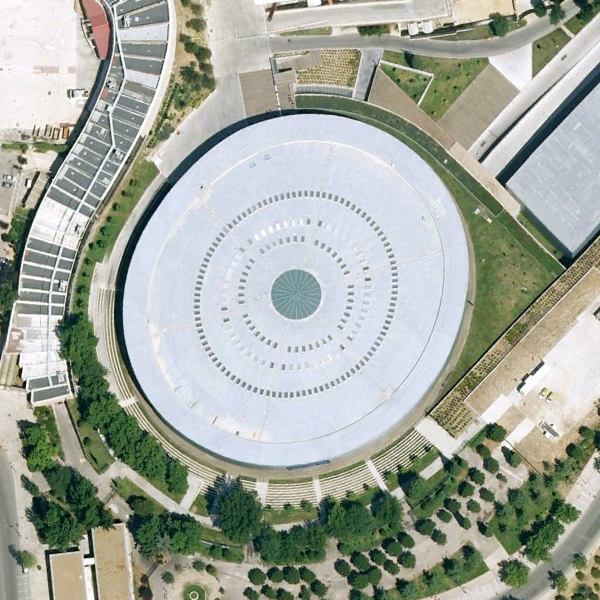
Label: Center